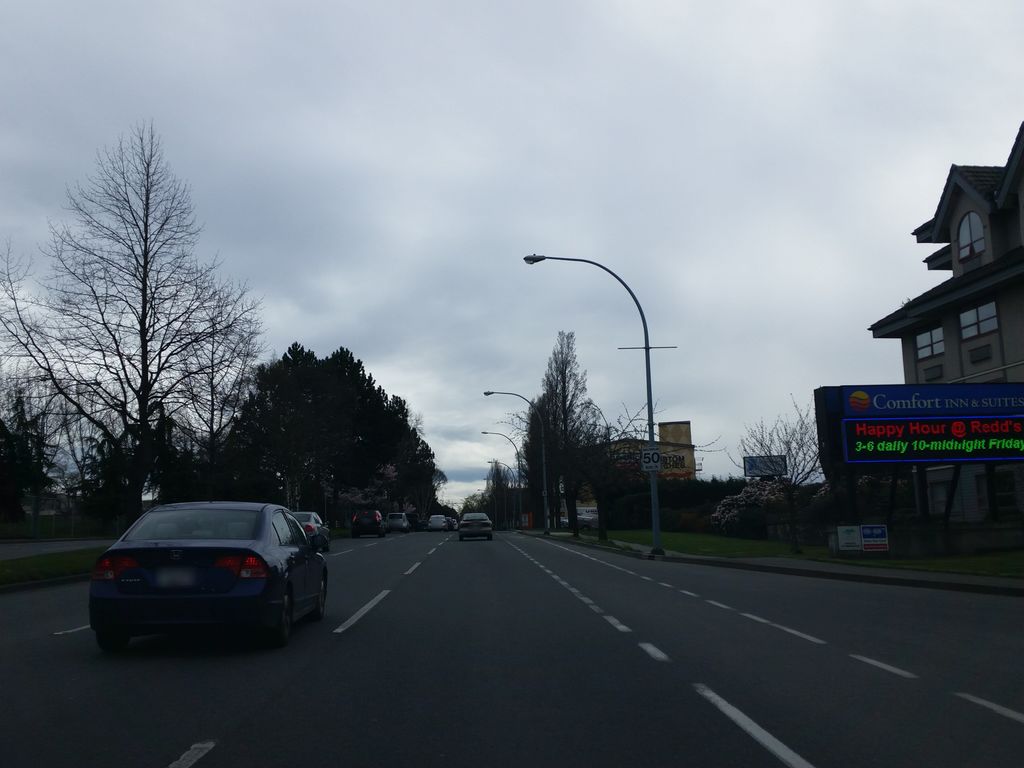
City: victoria